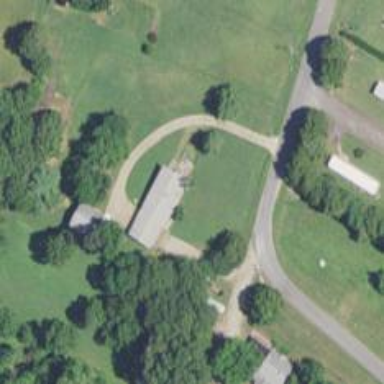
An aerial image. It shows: Driveway leading to service road.